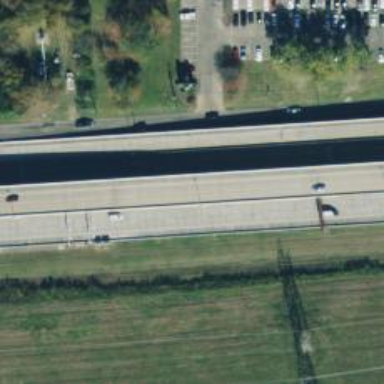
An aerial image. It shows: Toll gantry on the road.